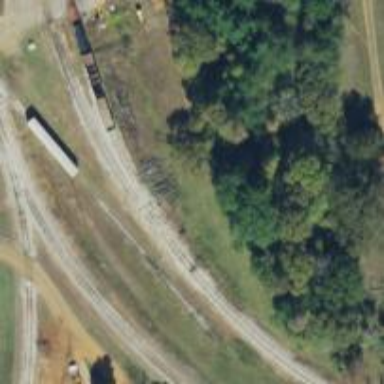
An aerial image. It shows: Preserved railway.